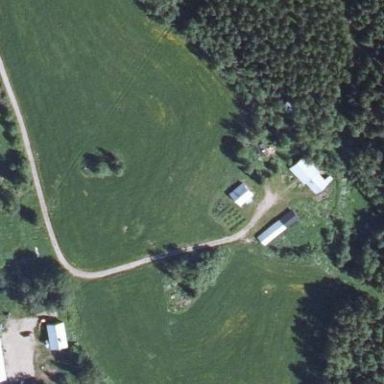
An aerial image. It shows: Farmyard area.